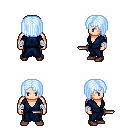
a pixel art fantasy rpg character, male body template, human, light skin, blue robe, gold greaves, white cyan pageboy hairstyle, white cloth bandages, maroon shoes, dagger, four views (front, back, left, right), 2x2 character sprite sheet, small pixel art, hard edges, no anti-aliasing